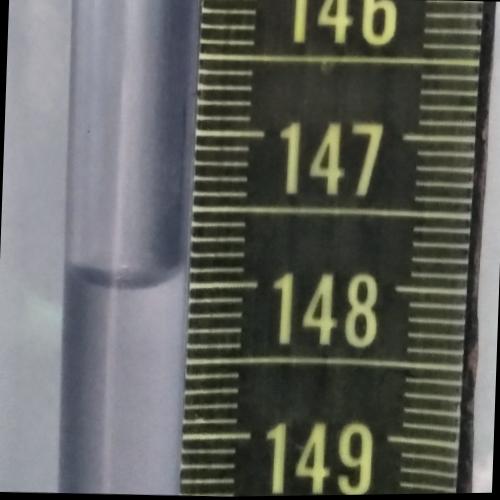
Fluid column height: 148.0 cm